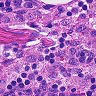
Metastatic tissue present: no